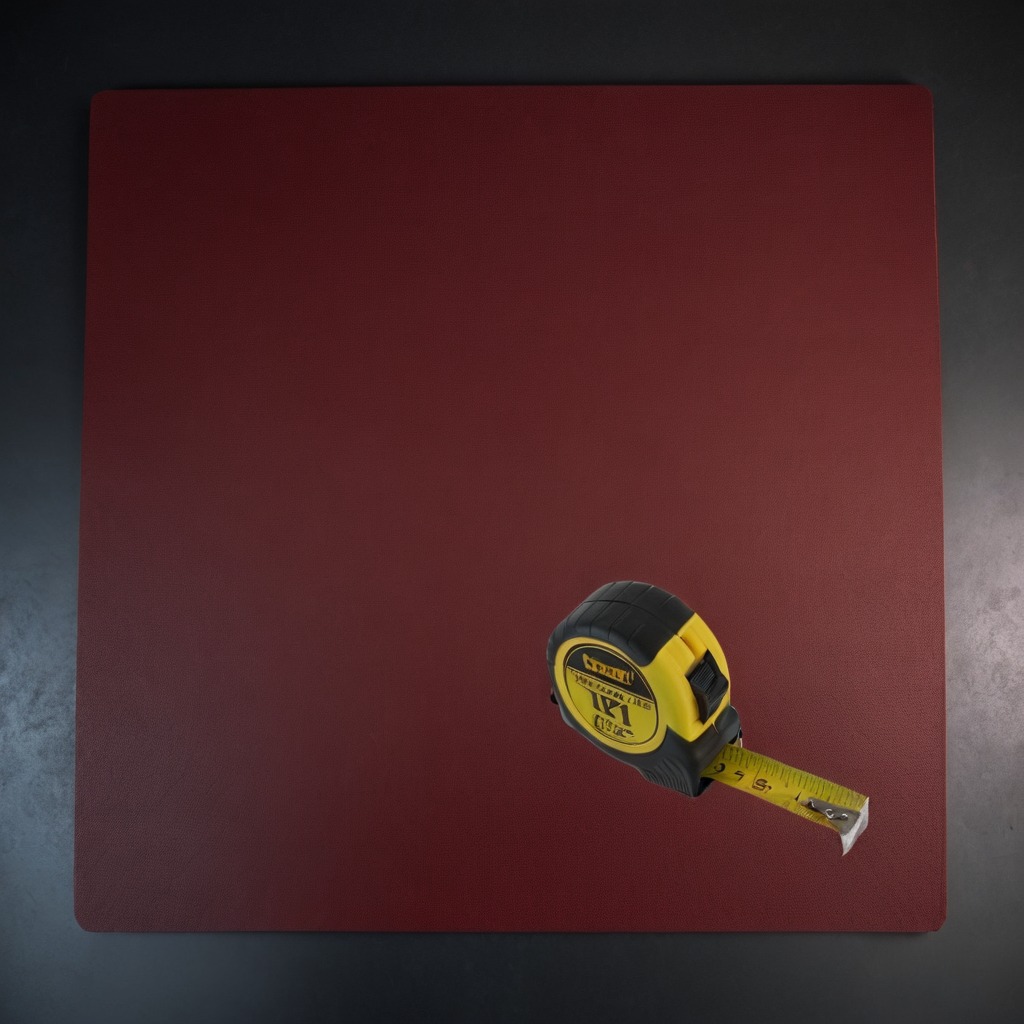
A measuring tape lies on the granite tabletop.